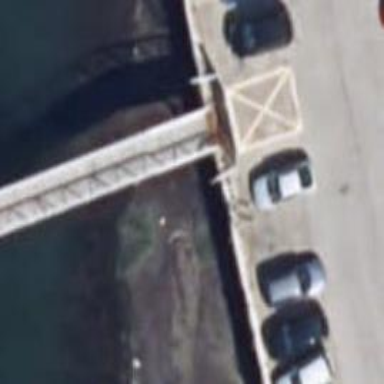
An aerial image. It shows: Man-made pier.